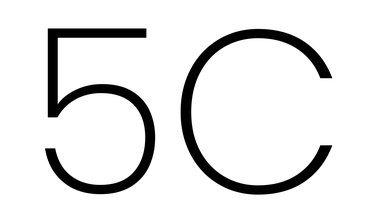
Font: Poppins-ExtraLight